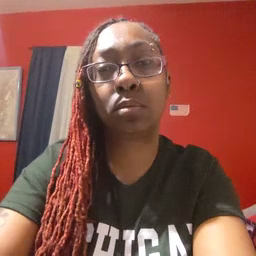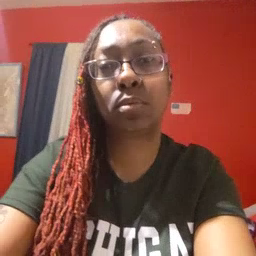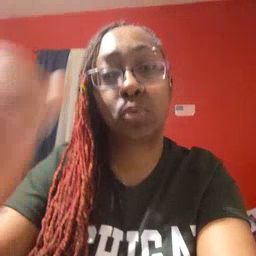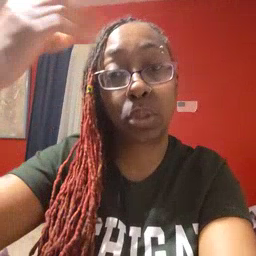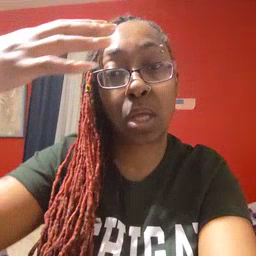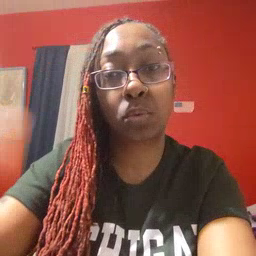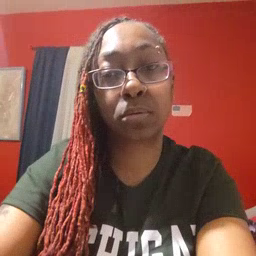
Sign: shower